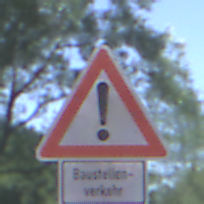
Verkehrszeichen: Gefahrenstelle
Zusatzzeichen unten: HinweiseAufGefahrenDurchVerbaleAngabe6
Umgebung: Outdoor, Nature
Tageszeit: Midday
Wetter: Clear
Licht: Natural
Jahreszeit: Summer
Kontrast: HighContrast